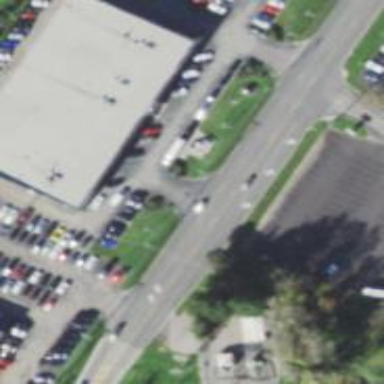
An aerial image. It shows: Retail building housing car shop.